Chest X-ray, PA view. Patient: 33 years old, sex M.
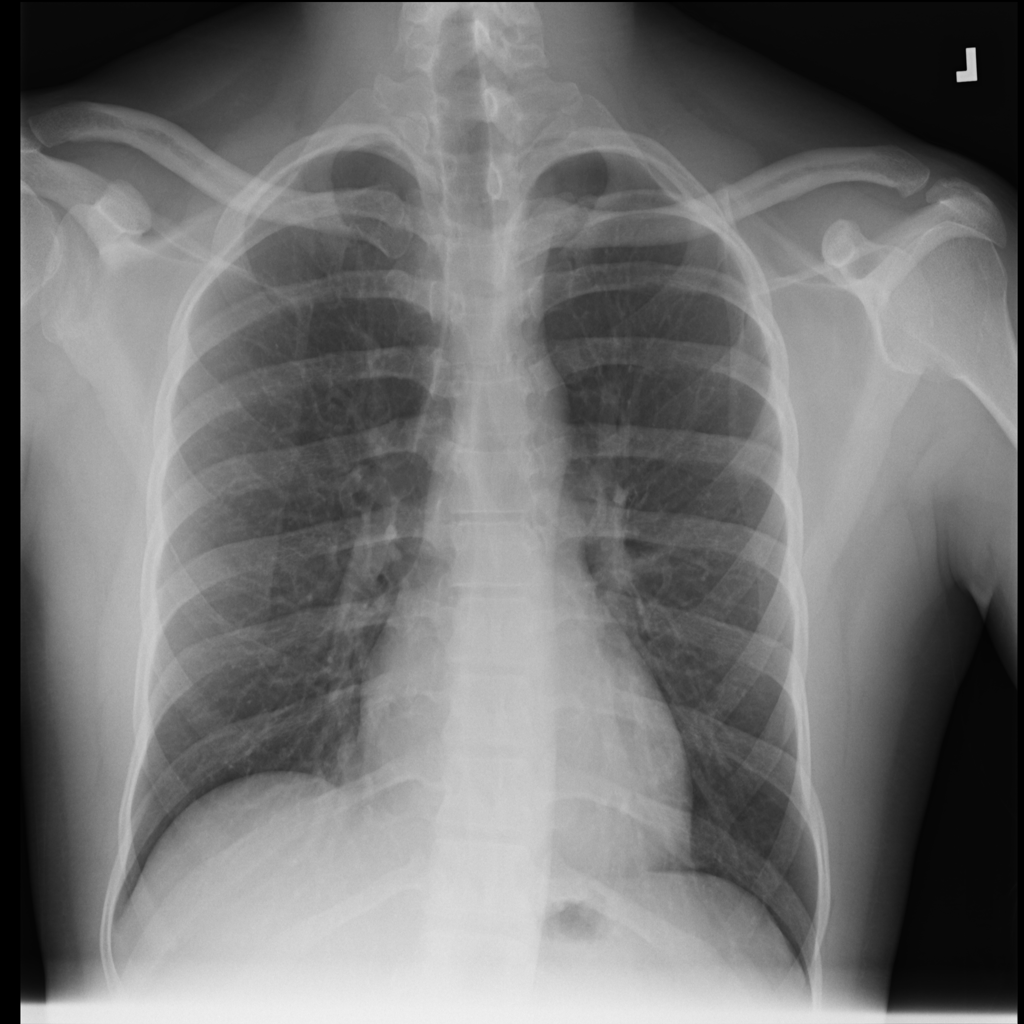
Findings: No Finding